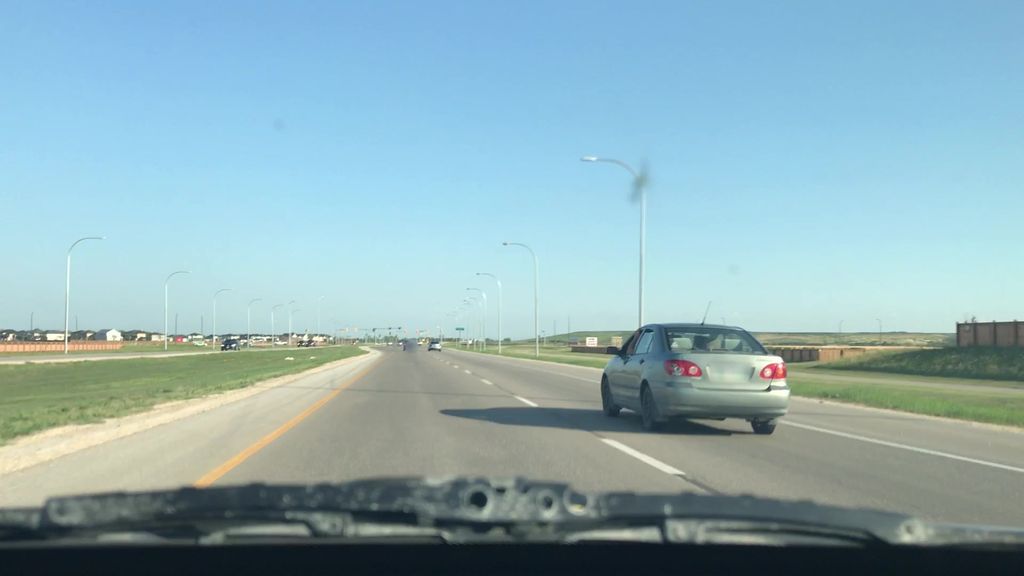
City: winnipeg